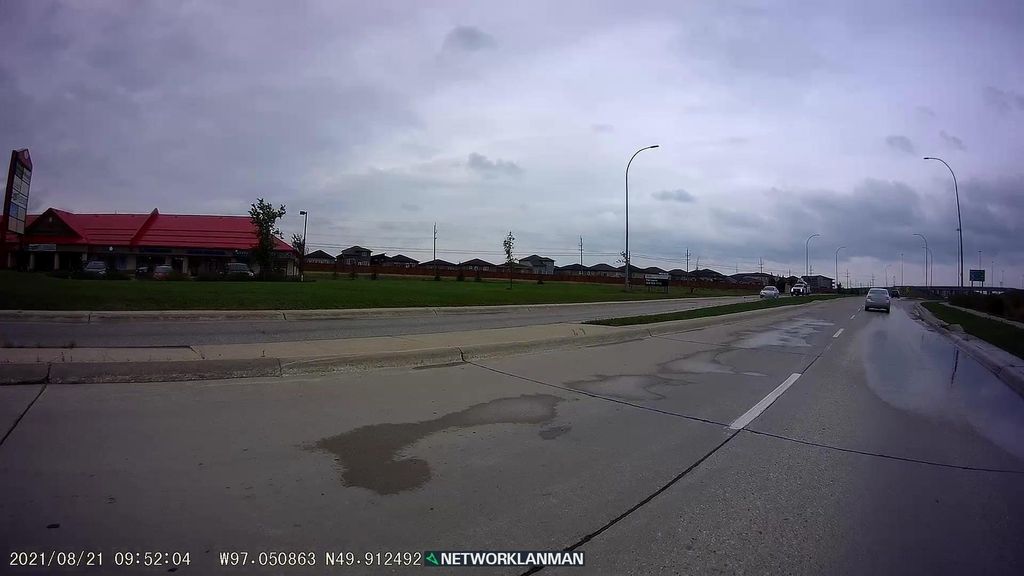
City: winnipeg